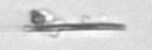
Label: fiber_TAG_external_detritus